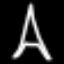
Label: The Eiffel Tower